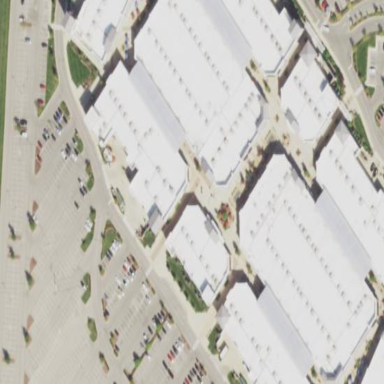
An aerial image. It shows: Mall building.